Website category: auto
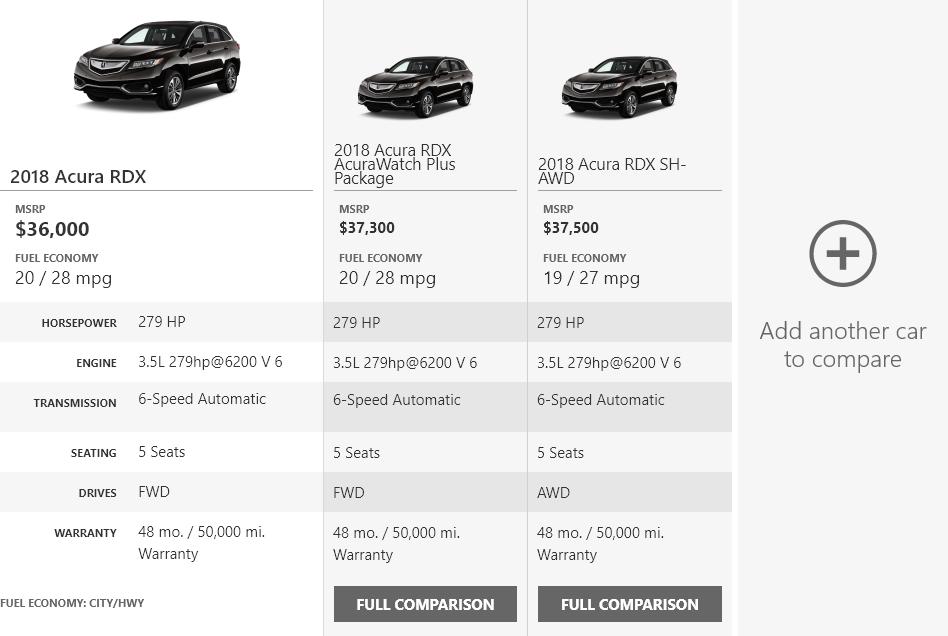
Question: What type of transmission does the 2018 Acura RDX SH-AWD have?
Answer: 6-Speed Automatic

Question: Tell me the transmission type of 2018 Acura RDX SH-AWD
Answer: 6-Speed Automatic

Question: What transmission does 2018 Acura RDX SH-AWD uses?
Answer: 6-Speed Automatic

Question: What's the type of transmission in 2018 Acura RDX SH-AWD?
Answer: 6-Speed Automatic

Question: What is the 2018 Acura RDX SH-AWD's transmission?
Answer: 6-Speed Automatic

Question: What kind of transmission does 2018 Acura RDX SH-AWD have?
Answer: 6-Speed Automatic

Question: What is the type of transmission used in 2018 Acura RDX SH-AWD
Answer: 6-Speed Automatic

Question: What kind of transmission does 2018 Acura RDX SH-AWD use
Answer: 6-Speed Automatic

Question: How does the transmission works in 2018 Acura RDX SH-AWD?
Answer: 6-Speed Automatic

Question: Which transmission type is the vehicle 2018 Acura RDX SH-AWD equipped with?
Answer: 6-Speed Automatic

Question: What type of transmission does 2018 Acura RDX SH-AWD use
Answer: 6-Speed Automatic

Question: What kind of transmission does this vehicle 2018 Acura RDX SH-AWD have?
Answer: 6-Speed Automatic

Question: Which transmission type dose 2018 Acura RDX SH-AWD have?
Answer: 6-Speed Automatic

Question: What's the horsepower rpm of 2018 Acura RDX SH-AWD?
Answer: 279 HP

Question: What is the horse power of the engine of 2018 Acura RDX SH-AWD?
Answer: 279 HP

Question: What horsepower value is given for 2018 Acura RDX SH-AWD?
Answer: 279 HP

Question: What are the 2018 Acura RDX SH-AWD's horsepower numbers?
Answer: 279 HP

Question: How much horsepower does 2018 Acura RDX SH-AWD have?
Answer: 279 HP

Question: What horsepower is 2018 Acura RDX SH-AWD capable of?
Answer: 279 HP

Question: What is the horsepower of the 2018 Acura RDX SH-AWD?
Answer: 279 HP

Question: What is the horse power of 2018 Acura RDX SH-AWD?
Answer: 279 HP

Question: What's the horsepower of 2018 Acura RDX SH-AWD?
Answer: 279 HP

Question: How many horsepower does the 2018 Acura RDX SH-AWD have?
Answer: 279 HP

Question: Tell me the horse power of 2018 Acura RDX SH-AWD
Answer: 279 HP

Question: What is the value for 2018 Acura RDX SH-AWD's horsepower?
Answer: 279 HP

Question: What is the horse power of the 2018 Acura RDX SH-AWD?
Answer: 279 HP

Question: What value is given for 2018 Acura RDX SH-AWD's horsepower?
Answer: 279 HP

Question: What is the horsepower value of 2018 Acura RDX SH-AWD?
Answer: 279 HP

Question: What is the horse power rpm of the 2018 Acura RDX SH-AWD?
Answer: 279 HP

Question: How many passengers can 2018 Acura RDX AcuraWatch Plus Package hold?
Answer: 5 Seats

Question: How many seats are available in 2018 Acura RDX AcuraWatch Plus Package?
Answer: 5 Seats

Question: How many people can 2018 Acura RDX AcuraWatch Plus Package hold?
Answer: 5 Seats

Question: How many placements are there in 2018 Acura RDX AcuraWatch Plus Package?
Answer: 5 Seats

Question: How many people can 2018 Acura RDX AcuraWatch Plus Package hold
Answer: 5 Seats

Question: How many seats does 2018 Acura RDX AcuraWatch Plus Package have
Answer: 5 Seats

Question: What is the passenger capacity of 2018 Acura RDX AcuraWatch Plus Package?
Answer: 5 Seats

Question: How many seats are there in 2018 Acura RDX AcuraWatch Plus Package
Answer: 5 Seats

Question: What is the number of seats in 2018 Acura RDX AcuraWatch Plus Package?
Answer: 5 Seats

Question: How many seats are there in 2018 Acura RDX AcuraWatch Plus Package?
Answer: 5 Seats

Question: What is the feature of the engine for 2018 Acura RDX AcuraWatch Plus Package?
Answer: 3.5L 279hp@6200 V 6

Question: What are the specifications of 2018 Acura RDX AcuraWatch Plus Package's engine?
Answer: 3.5L 279hp@6200 V 6

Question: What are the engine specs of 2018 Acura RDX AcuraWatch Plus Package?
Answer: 3.5L 279hp@6200 V 6

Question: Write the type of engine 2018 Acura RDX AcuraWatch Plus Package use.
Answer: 3.5L 279hp@6200 V 6

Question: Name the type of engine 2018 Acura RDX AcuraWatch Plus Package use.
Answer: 3.5L 279hp@6200 V 6

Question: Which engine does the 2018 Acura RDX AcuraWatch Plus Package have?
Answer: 3.5L 279hp@6200 V 6

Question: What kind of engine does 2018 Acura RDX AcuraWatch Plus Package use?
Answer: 3.5L 279hp@6200 V 6

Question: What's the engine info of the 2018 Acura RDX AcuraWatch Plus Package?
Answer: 3.5L 279hp@6200 V 6

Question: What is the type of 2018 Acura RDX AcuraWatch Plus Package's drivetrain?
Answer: FWD

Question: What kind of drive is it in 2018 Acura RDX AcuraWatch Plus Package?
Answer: FWD

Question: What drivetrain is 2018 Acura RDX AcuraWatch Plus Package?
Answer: FWD

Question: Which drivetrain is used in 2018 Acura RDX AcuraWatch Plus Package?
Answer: FWD

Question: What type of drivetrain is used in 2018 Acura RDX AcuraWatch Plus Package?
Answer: FWD

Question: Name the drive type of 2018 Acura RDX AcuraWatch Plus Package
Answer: FWD

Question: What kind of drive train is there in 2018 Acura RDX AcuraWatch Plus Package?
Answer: FWD

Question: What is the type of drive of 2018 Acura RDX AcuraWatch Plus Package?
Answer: FWD

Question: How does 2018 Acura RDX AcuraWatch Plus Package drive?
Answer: FWD

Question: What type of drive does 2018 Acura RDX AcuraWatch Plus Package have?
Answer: FWD

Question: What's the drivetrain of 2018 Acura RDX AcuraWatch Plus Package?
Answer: FWD

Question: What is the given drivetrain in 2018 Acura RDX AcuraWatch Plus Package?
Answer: FWD

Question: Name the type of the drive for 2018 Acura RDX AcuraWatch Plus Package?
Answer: FWD

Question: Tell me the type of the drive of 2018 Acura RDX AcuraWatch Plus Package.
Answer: FWD

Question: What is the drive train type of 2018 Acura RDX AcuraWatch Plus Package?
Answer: FWD

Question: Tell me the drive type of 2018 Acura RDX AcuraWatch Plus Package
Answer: FWD

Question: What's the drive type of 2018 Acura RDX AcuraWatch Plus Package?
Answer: FWD